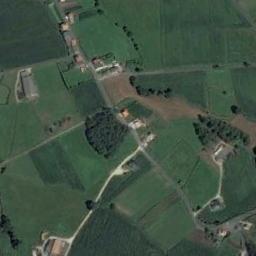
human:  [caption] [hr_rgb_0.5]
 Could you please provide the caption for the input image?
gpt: Some rectangular farmlands of different sizes and lots of trees are on the ground and some houses are surrounded by these farmlands .

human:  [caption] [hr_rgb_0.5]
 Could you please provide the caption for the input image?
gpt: Many dark green, light green, and brown mixed-sized rectangular farm fields with buildings next to them .

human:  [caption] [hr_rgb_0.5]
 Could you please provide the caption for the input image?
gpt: There are many trees beside the rectangular farmlands .

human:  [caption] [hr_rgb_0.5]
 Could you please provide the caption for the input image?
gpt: There are some green rectangular farmland .

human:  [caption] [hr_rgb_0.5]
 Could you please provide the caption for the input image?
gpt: There are many green rectangular farmlands and some green trees .